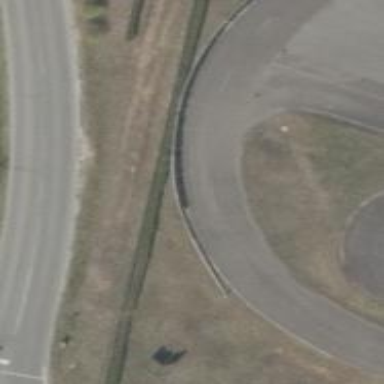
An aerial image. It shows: Road designed for motor sports.